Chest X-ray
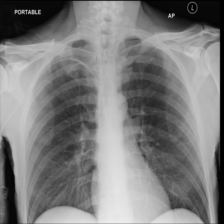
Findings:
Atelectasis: negative
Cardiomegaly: negative
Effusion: negative
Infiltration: negative
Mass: negative
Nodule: negative
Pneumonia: negative
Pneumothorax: negative
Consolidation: negative
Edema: negative
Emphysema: negative
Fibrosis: negative
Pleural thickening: negative
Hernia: negative